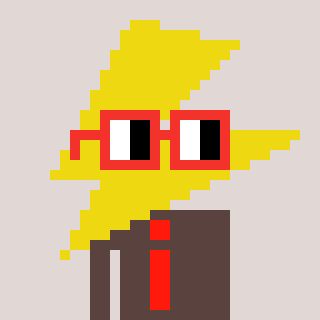
a pixel art character with square red glasses, a lightning bolt-shaped head and a darkbrown-colored body on a warm background